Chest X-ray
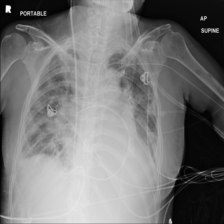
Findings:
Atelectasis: positive
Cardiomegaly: negative
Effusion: positive
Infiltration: positive
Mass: negative
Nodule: negative
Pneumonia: negative
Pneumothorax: negative
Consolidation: positive
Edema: negative
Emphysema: negative
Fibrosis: negative
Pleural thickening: negative
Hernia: negative